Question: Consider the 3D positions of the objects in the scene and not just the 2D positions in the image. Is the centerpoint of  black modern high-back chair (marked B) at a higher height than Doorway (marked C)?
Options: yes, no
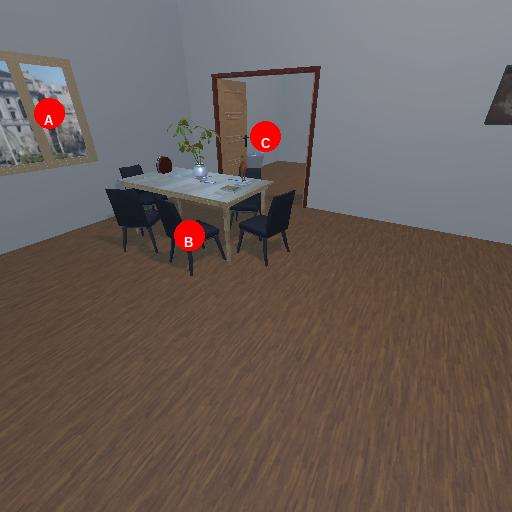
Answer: yes